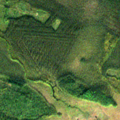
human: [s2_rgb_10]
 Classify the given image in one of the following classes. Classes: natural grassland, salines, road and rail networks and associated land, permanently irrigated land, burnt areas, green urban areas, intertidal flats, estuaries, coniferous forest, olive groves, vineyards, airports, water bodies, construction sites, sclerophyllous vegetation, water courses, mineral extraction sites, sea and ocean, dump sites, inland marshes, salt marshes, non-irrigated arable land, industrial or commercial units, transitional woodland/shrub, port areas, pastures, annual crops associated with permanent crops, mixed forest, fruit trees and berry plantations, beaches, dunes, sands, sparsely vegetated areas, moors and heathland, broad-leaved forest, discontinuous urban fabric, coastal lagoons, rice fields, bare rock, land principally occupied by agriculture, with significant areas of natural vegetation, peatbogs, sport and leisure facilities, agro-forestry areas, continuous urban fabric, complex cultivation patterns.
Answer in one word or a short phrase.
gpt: coniferous forest, mixed forest, peatbogs